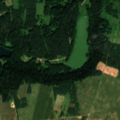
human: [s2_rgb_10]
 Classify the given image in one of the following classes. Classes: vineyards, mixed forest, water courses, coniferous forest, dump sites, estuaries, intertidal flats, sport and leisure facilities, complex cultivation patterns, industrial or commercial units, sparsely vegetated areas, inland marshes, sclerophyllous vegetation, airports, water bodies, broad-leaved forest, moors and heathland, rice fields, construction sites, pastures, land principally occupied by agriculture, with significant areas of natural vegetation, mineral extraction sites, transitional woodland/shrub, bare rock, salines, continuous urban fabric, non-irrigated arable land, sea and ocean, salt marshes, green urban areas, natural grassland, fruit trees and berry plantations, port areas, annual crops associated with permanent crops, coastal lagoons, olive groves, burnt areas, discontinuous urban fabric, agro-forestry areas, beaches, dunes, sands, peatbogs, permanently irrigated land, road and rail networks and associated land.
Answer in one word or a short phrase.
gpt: non-irrigated arable land, land principally occupied by agriculture, with significant areas of natural vegetation, coniferous forest, mixed forest, transitional woodland/shrub, water bodies